Interaction volume radius: 5 \u00c5
Interaction volume height: 30 \u00c5
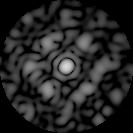
Disorder parameter: 0.623